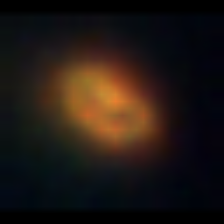
Taxon: NanoPlankton
Group: Other